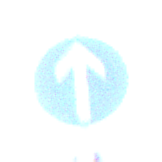
Verkehrszeichen: VorgeschriebeneFahrtrichtungGeradeaus
Zusatzzeichen unten: EinspurigeFahrzeugeFrei4
Umgebung: Outdoor, Nature
Tageszeit: Dusk
Wetter: Clear
Licht: Natural
Jahreszeit: NotSpecified
Kontrast: LowContrast